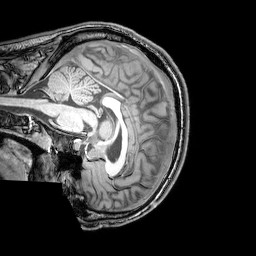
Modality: T1w
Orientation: sagittal
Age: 24
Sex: male
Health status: healthy
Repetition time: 0.081 s
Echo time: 0.037 s